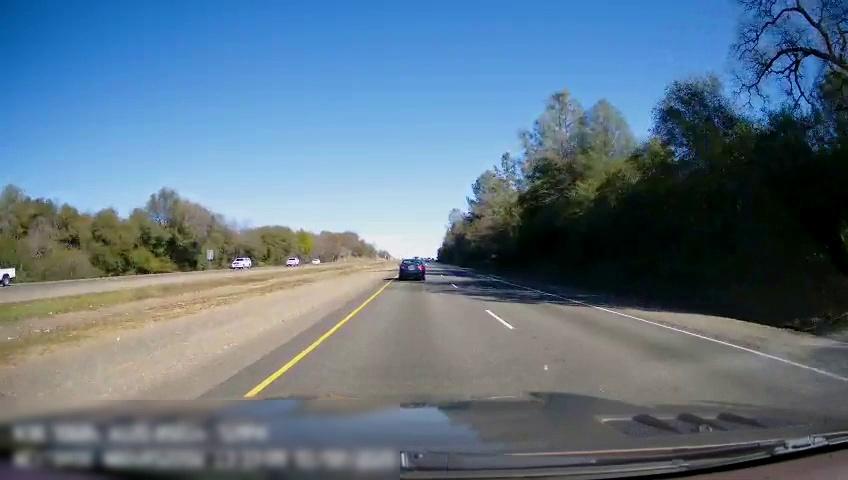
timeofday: Day
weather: Sunny
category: Drivable Space
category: Drivable Space
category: Vehicles | Truck
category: Vehicles | SUV
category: Vehicles | SUV
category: Vehicles | Car
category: Lanes | Current Lane
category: Lanes | Current Lane
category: Lanes | Alternate Lane